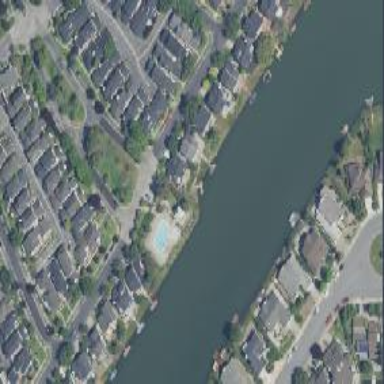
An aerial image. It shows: Dock by the waterway.